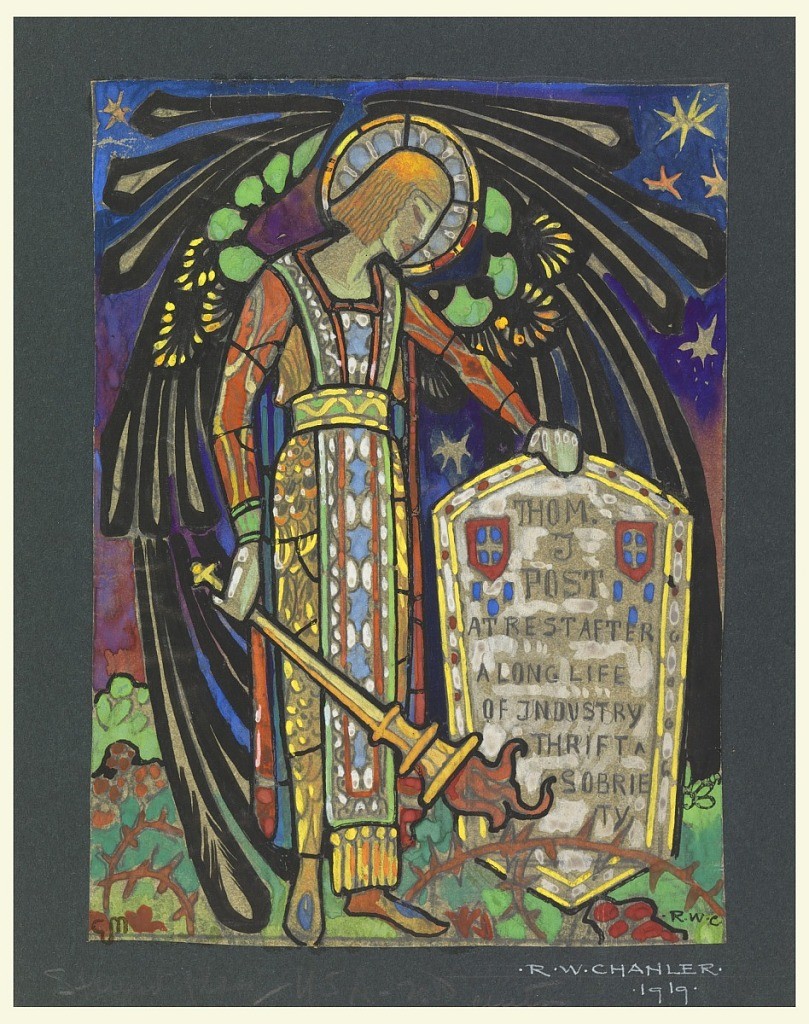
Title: Design for Stained Glass Memorial Window to Thomas J. Post
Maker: Robert Winthrop Chanler, American, 1872–1930
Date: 1919
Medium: Pen and black ink, brush and opaque watercolors on tissue paper (mounted)
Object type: Drawing
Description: Vertical rectangle depicting an angel that holds a torch in his right hand, and rests his left hand on a shield bearing the inscription: "THOM. J. POST AT REST AFTER A LONG LIFE OF INDUSTRY THRIFT AND SOBRIETY".